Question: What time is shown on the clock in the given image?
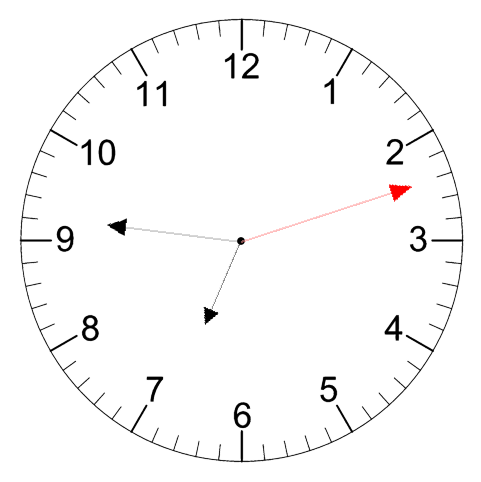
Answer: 06:46:12